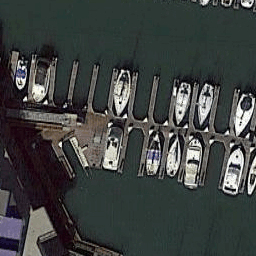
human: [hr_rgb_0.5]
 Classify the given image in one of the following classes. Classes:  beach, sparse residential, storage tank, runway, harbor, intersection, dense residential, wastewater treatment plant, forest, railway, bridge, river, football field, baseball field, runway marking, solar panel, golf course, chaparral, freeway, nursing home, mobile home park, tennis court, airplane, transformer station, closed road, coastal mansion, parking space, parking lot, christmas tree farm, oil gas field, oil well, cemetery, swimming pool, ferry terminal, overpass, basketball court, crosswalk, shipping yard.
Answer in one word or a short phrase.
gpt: harbor